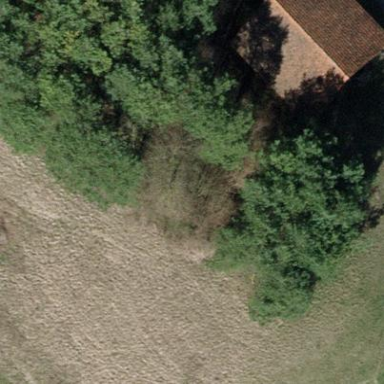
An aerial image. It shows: Shed.